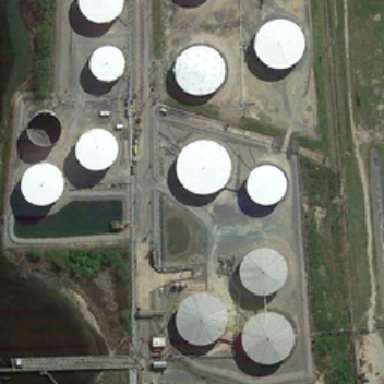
This is sewage treatment .